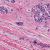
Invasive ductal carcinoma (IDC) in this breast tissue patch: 0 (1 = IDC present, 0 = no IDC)